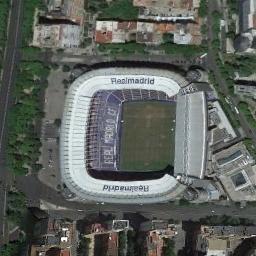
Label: stadium